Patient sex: M
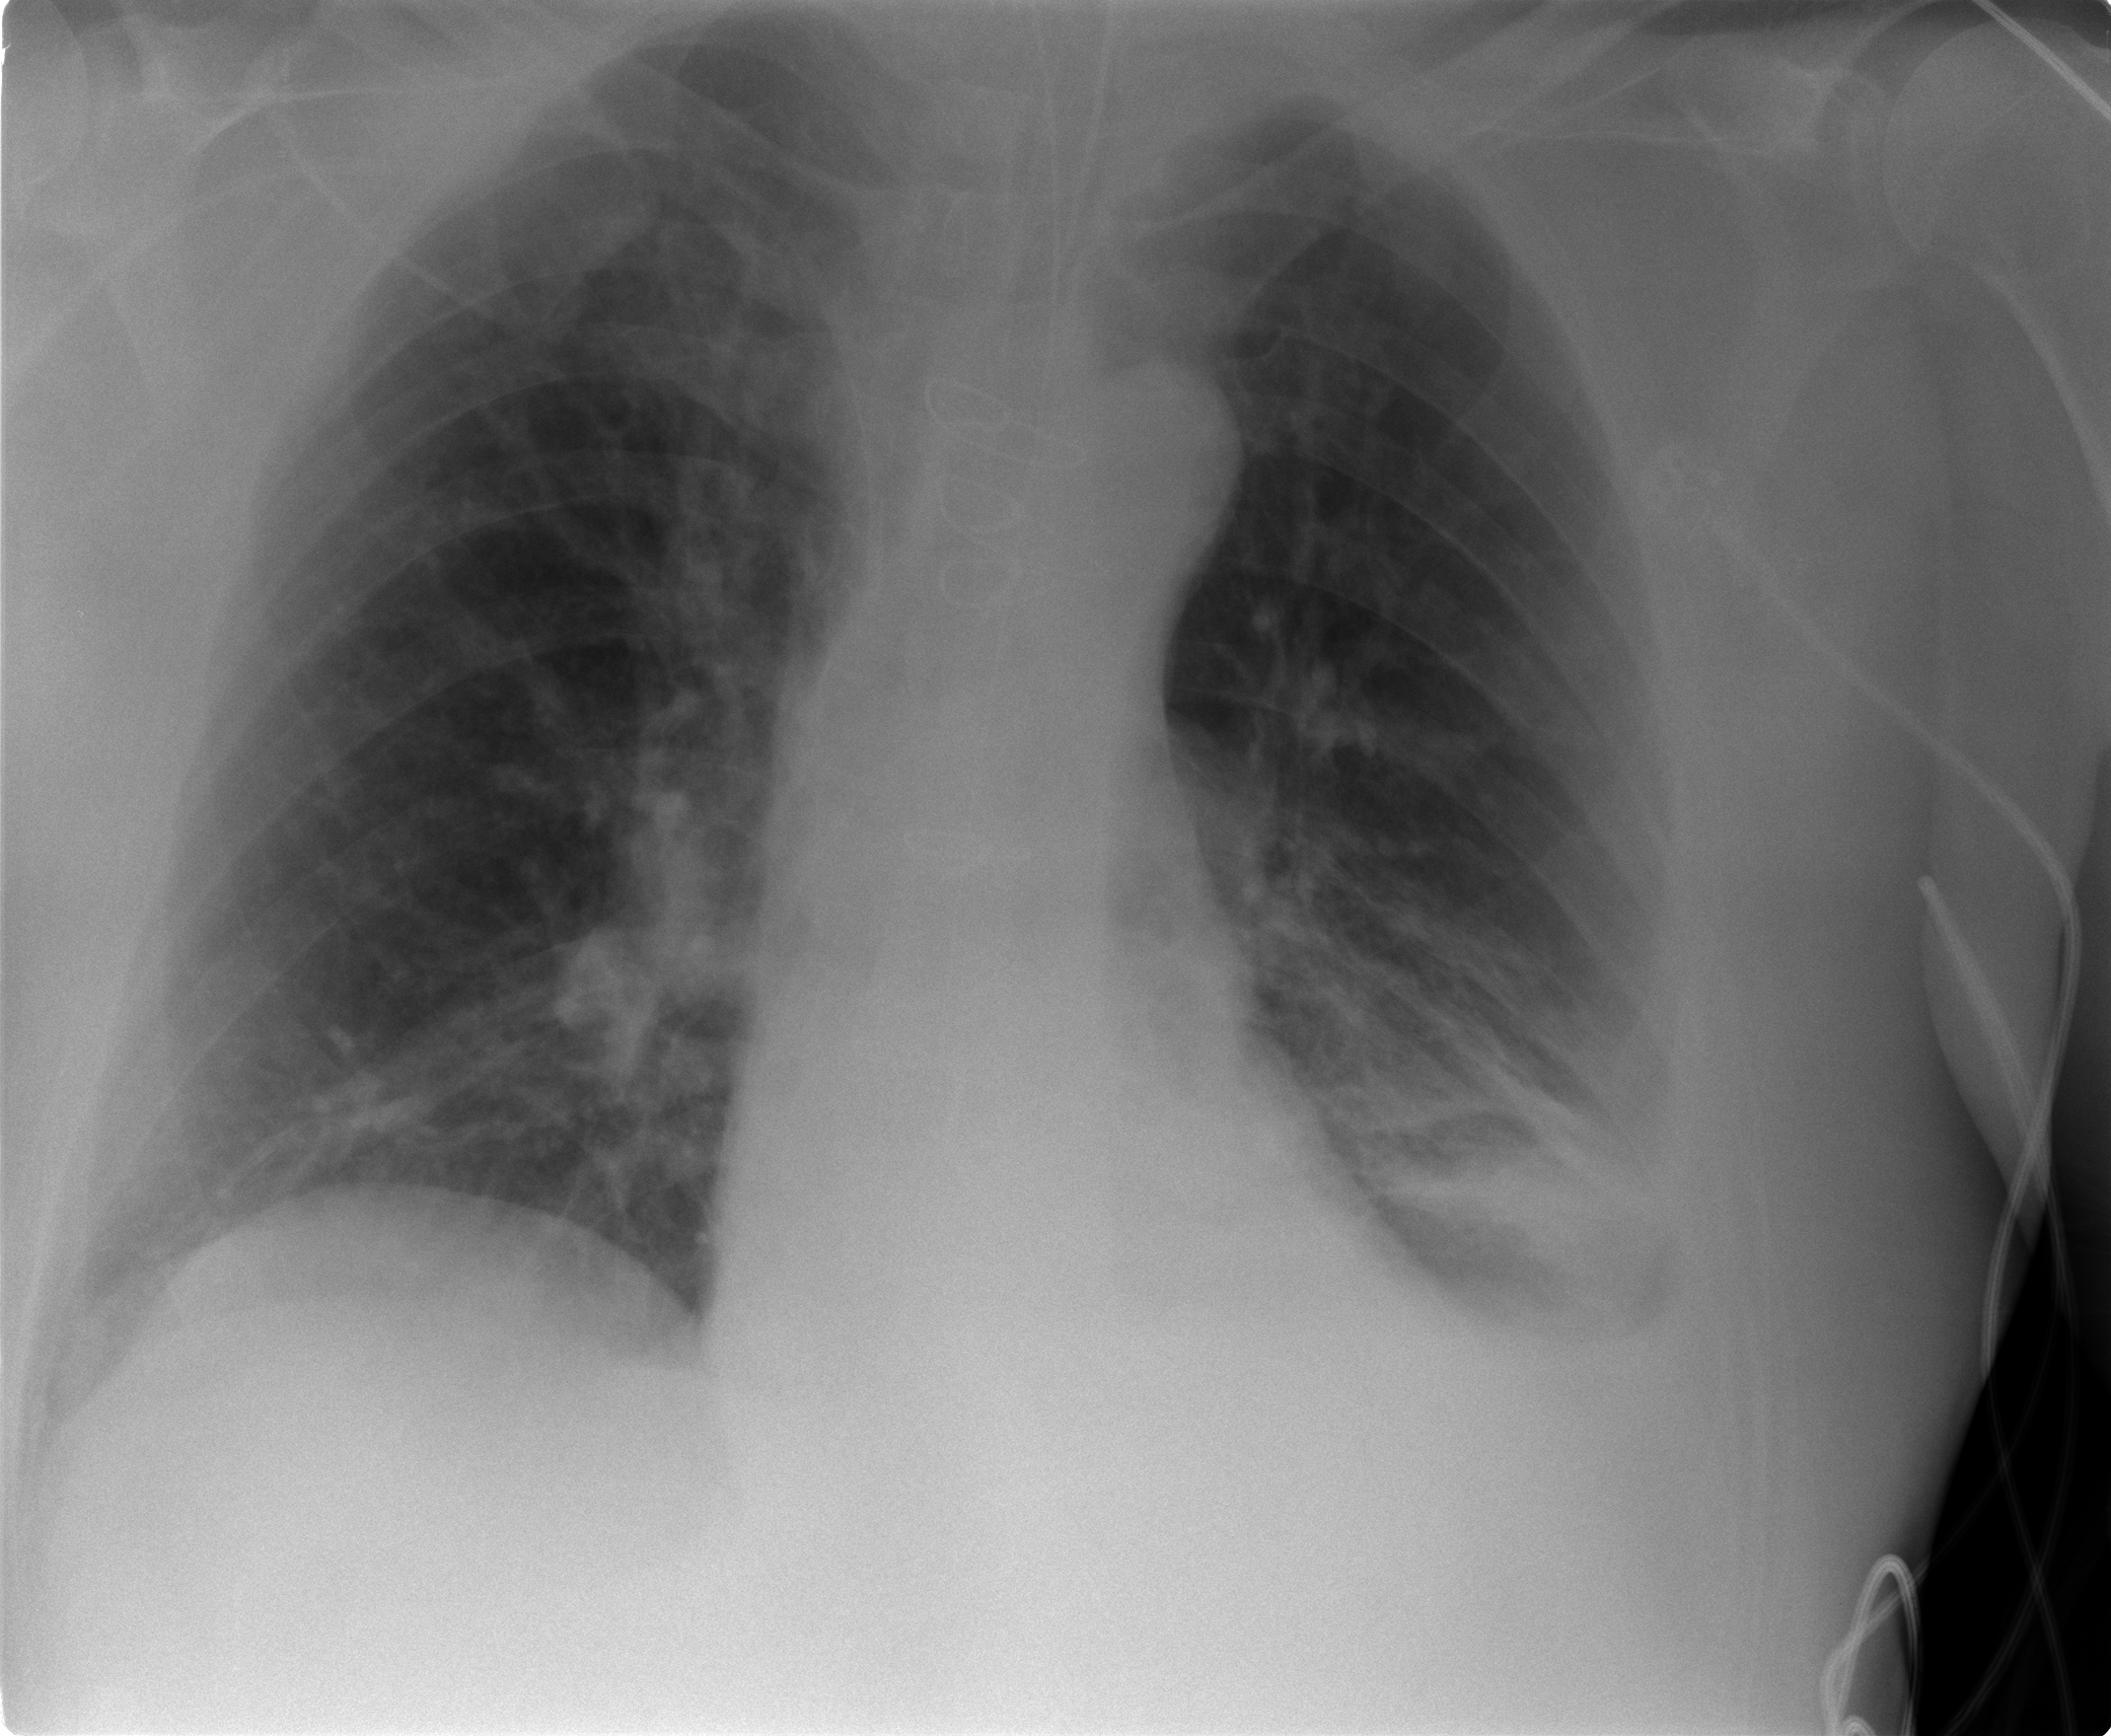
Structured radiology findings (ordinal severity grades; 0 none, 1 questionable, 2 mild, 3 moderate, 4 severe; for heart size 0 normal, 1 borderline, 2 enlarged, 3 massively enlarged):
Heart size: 0
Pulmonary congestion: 0
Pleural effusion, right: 0
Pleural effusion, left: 2
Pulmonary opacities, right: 0
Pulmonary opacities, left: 2
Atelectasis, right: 2
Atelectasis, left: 3